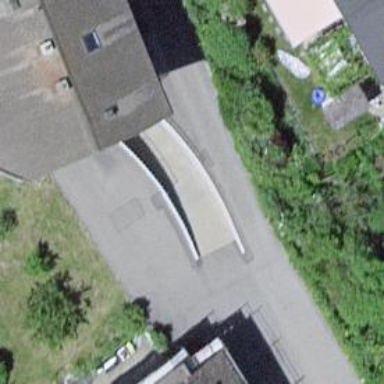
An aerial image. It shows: Concrete driveway.